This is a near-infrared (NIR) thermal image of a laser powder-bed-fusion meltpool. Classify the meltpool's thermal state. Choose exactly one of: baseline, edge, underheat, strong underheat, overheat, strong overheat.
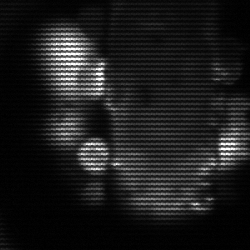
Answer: strong underheat